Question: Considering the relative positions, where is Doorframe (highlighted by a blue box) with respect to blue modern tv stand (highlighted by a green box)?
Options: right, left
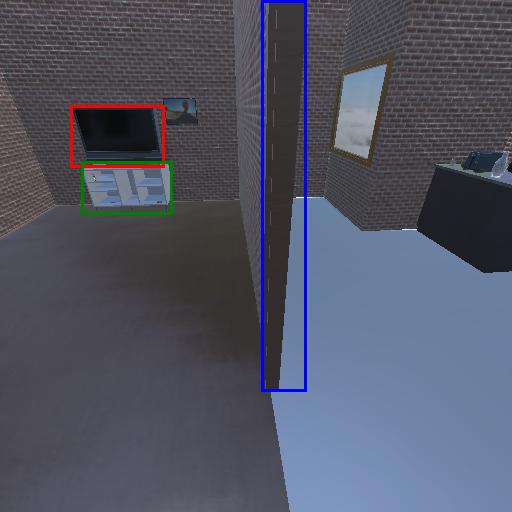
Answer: right